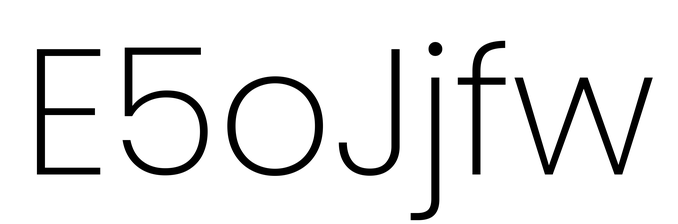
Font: Poppins-ExtraLight